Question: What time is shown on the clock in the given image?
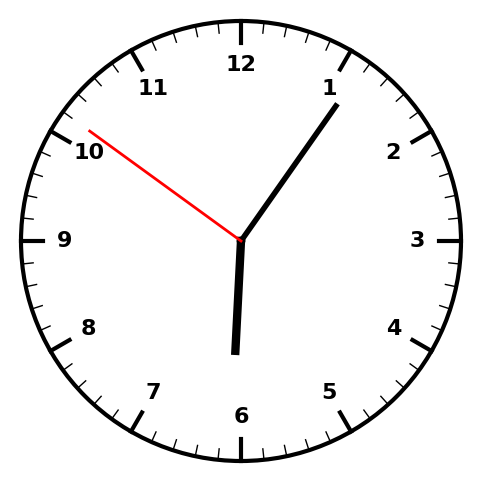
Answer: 06:05:51